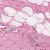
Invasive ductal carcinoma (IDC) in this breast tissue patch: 0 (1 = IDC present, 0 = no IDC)